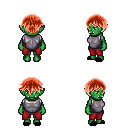
a pixel art fantasy rpg character, female body template, orc, green skin, steel chest armor, red pants, red short bangs hairstyle, black slippers, four views (front, back, left, right), 2x2 character sprite sheet, small pixel art, hard edges, no anti-aliasing